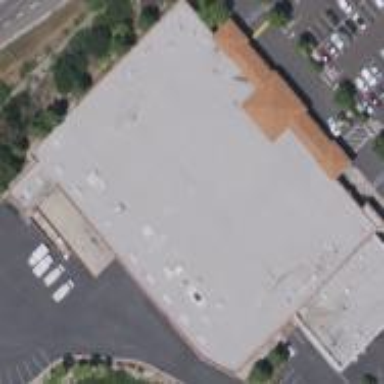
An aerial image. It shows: Retail building housing supermarket.